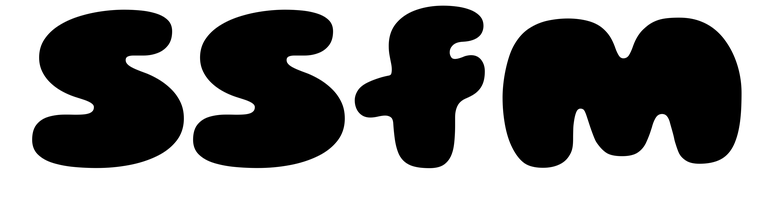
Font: Gluten_Black